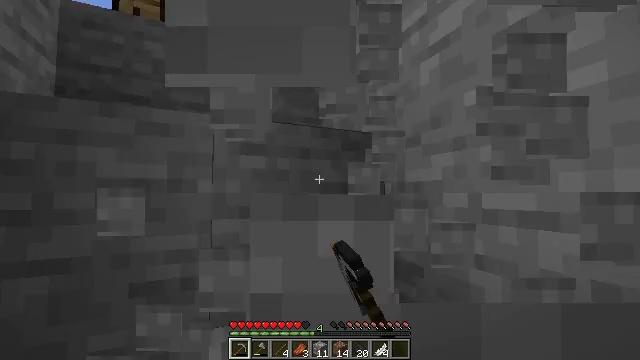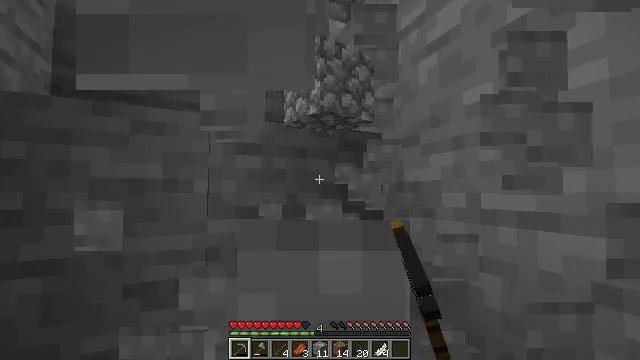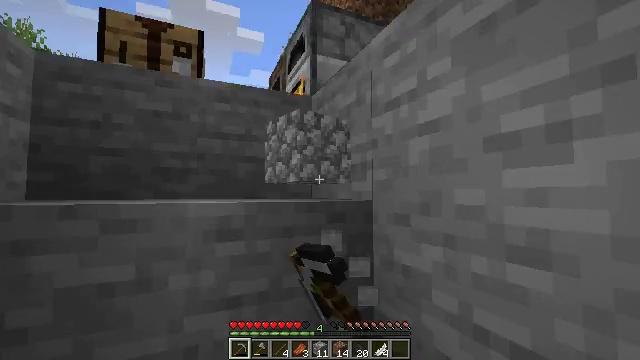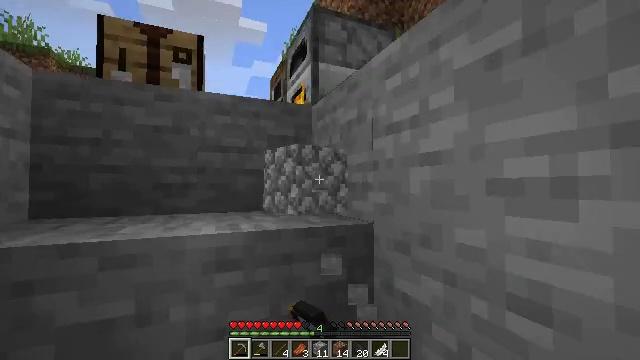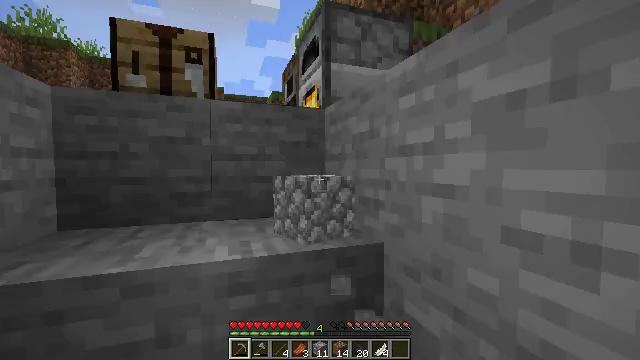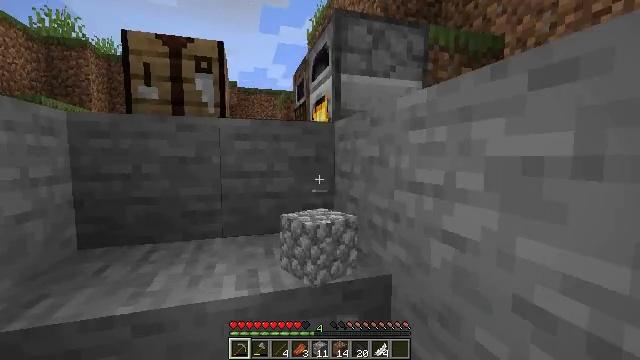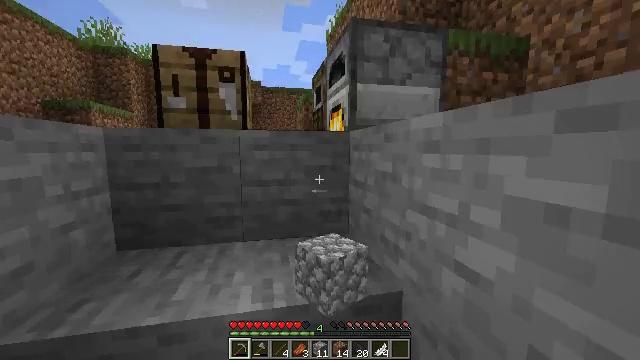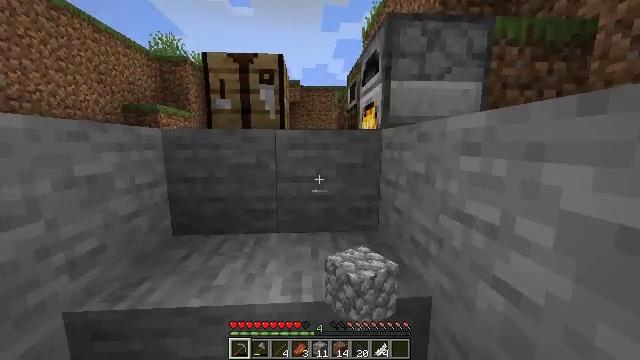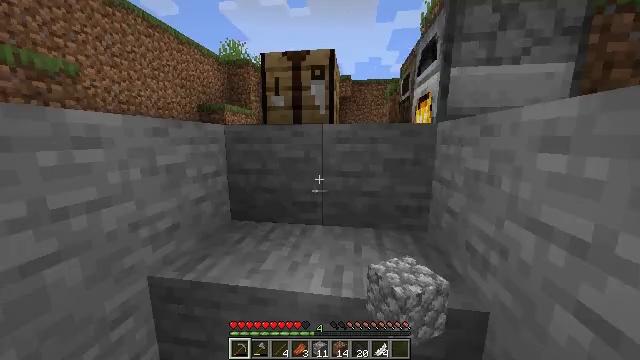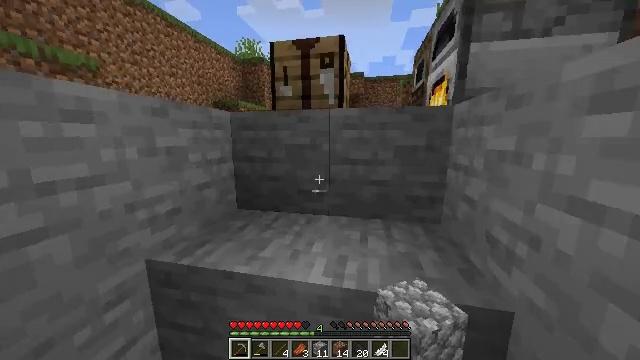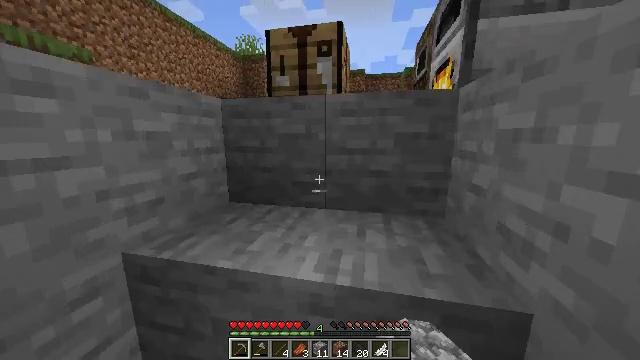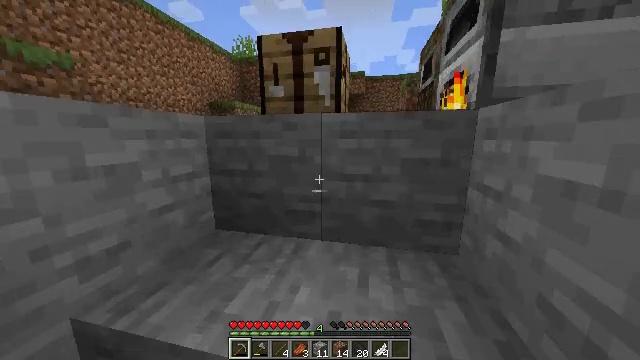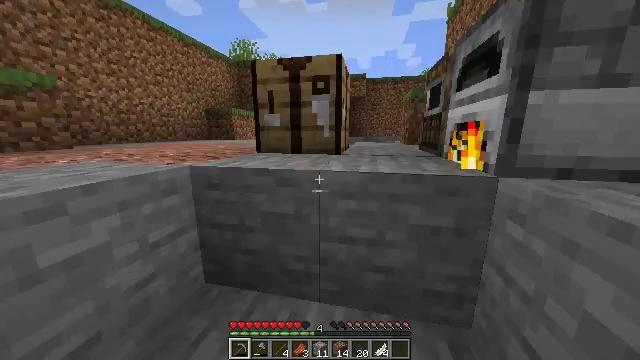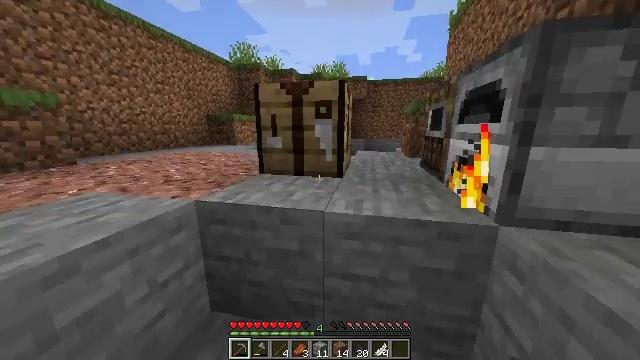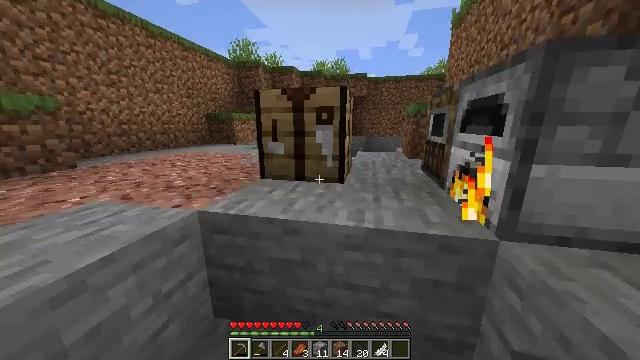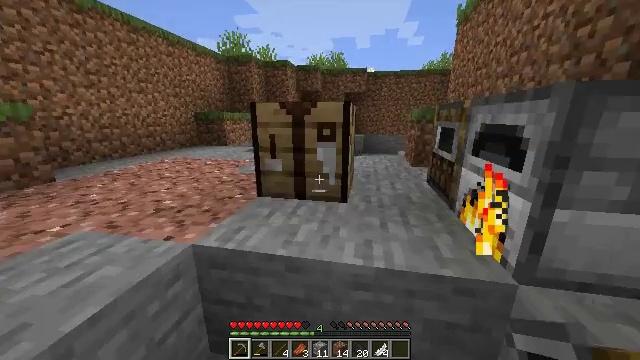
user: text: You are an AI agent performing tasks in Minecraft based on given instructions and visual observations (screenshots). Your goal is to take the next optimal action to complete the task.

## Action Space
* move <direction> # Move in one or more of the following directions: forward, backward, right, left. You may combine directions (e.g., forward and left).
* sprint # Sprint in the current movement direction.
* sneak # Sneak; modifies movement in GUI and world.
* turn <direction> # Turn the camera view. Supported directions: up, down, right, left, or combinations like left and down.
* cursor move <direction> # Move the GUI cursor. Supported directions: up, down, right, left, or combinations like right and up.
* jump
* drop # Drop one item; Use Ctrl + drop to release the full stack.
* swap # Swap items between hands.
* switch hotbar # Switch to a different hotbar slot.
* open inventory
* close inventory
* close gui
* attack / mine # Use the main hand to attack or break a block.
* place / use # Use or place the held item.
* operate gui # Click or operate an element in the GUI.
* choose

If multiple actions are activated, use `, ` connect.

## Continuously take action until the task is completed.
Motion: motion action
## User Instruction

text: craft item air
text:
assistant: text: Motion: move forward, attack / mine
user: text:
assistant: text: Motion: move forward, sprint, attack / mine, jump
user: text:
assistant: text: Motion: move forward, sprint, turn down, jump
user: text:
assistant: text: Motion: move forward, sprint, turn left and down, jump
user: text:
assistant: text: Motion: move forward, sprint, turn left and down, jump
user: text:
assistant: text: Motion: move forward, sprint, turn left and down
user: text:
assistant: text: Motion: move forward, sprint, turn left and down
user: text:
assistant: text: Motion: move forward, sprint, turn left and down
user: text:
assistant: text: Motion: move forward, sprint, turn left
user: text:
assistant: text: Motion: move forward, sprint
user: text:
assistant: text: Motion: move forward, sprint, jump
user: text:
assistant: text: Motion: move forward, sprint, turn down, jump
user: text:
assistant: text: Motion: move forward, sprint, jump
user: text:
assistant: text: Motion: move forward, sprint, turn down, jump
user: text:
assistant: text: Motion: move forward and move left, sprint, turn right and down
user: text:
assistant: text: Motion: move forward and move left, sprint, turn right
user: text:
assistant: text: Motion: move forward and move left, sprint, turn right
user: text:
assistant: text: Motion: move forward and move left, sprint, turn right
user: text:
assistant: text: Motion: move forward and move left, sprint, turn right
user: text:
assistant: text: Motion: move forward and move left, sprint, turn right and down, jump
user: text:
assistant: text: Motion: move forward and move left, sprint, turn right and down, jump
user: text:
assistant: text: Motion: move forward, turn right and down, jump
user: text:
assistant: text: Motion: move forward, turn right and down
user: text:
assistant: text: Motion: move forward, turn right and down
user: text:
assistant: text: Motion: turn right and down
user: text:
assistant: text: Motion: turn right and down
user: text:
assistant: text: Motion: turn right
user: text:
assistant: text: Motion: turn right
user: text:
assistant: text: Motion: turn right and up
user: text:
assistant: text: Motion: turn up